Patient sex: M
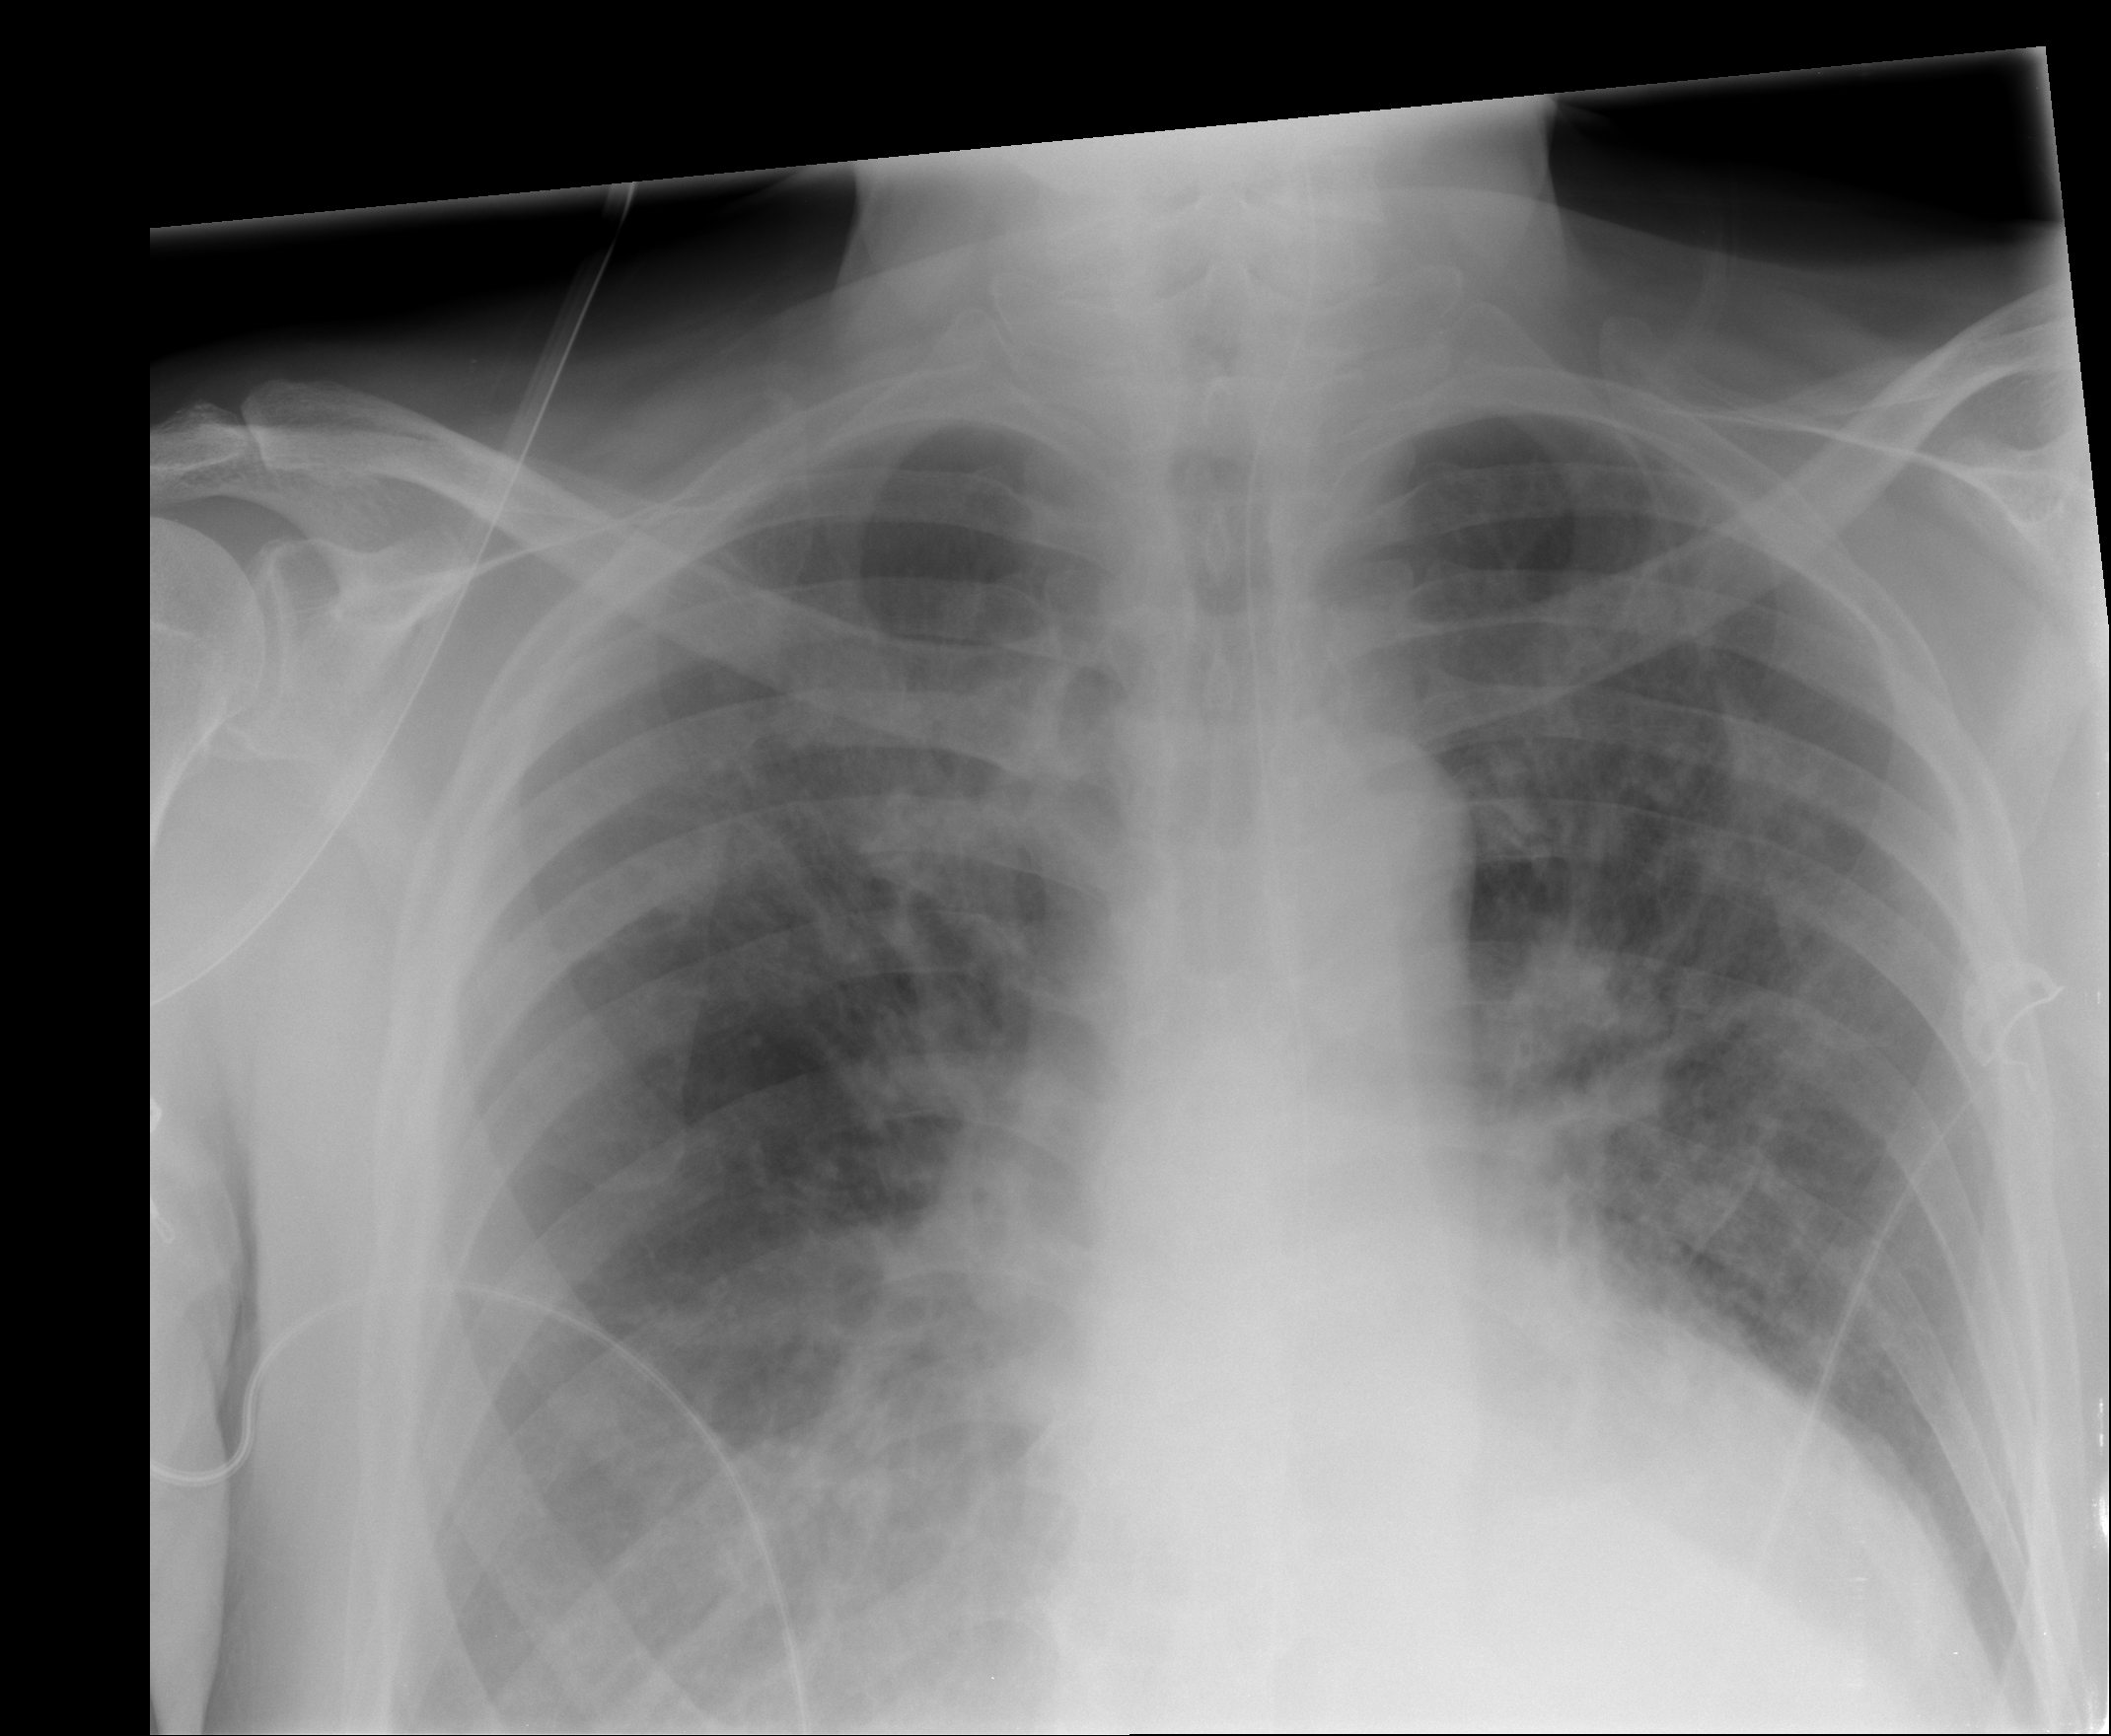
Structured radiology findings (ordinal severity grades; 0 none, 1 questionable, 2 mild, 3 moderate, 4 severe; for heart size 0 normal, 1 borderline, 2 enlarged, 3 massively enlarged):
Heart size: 2
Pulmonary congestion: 2
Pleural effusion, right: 2
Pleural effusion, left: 1
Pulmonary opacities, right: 3
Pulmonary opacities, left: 2
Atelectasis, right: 2
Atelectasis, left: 2